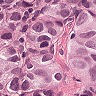
Metastatic tissue present: yes